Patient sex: M
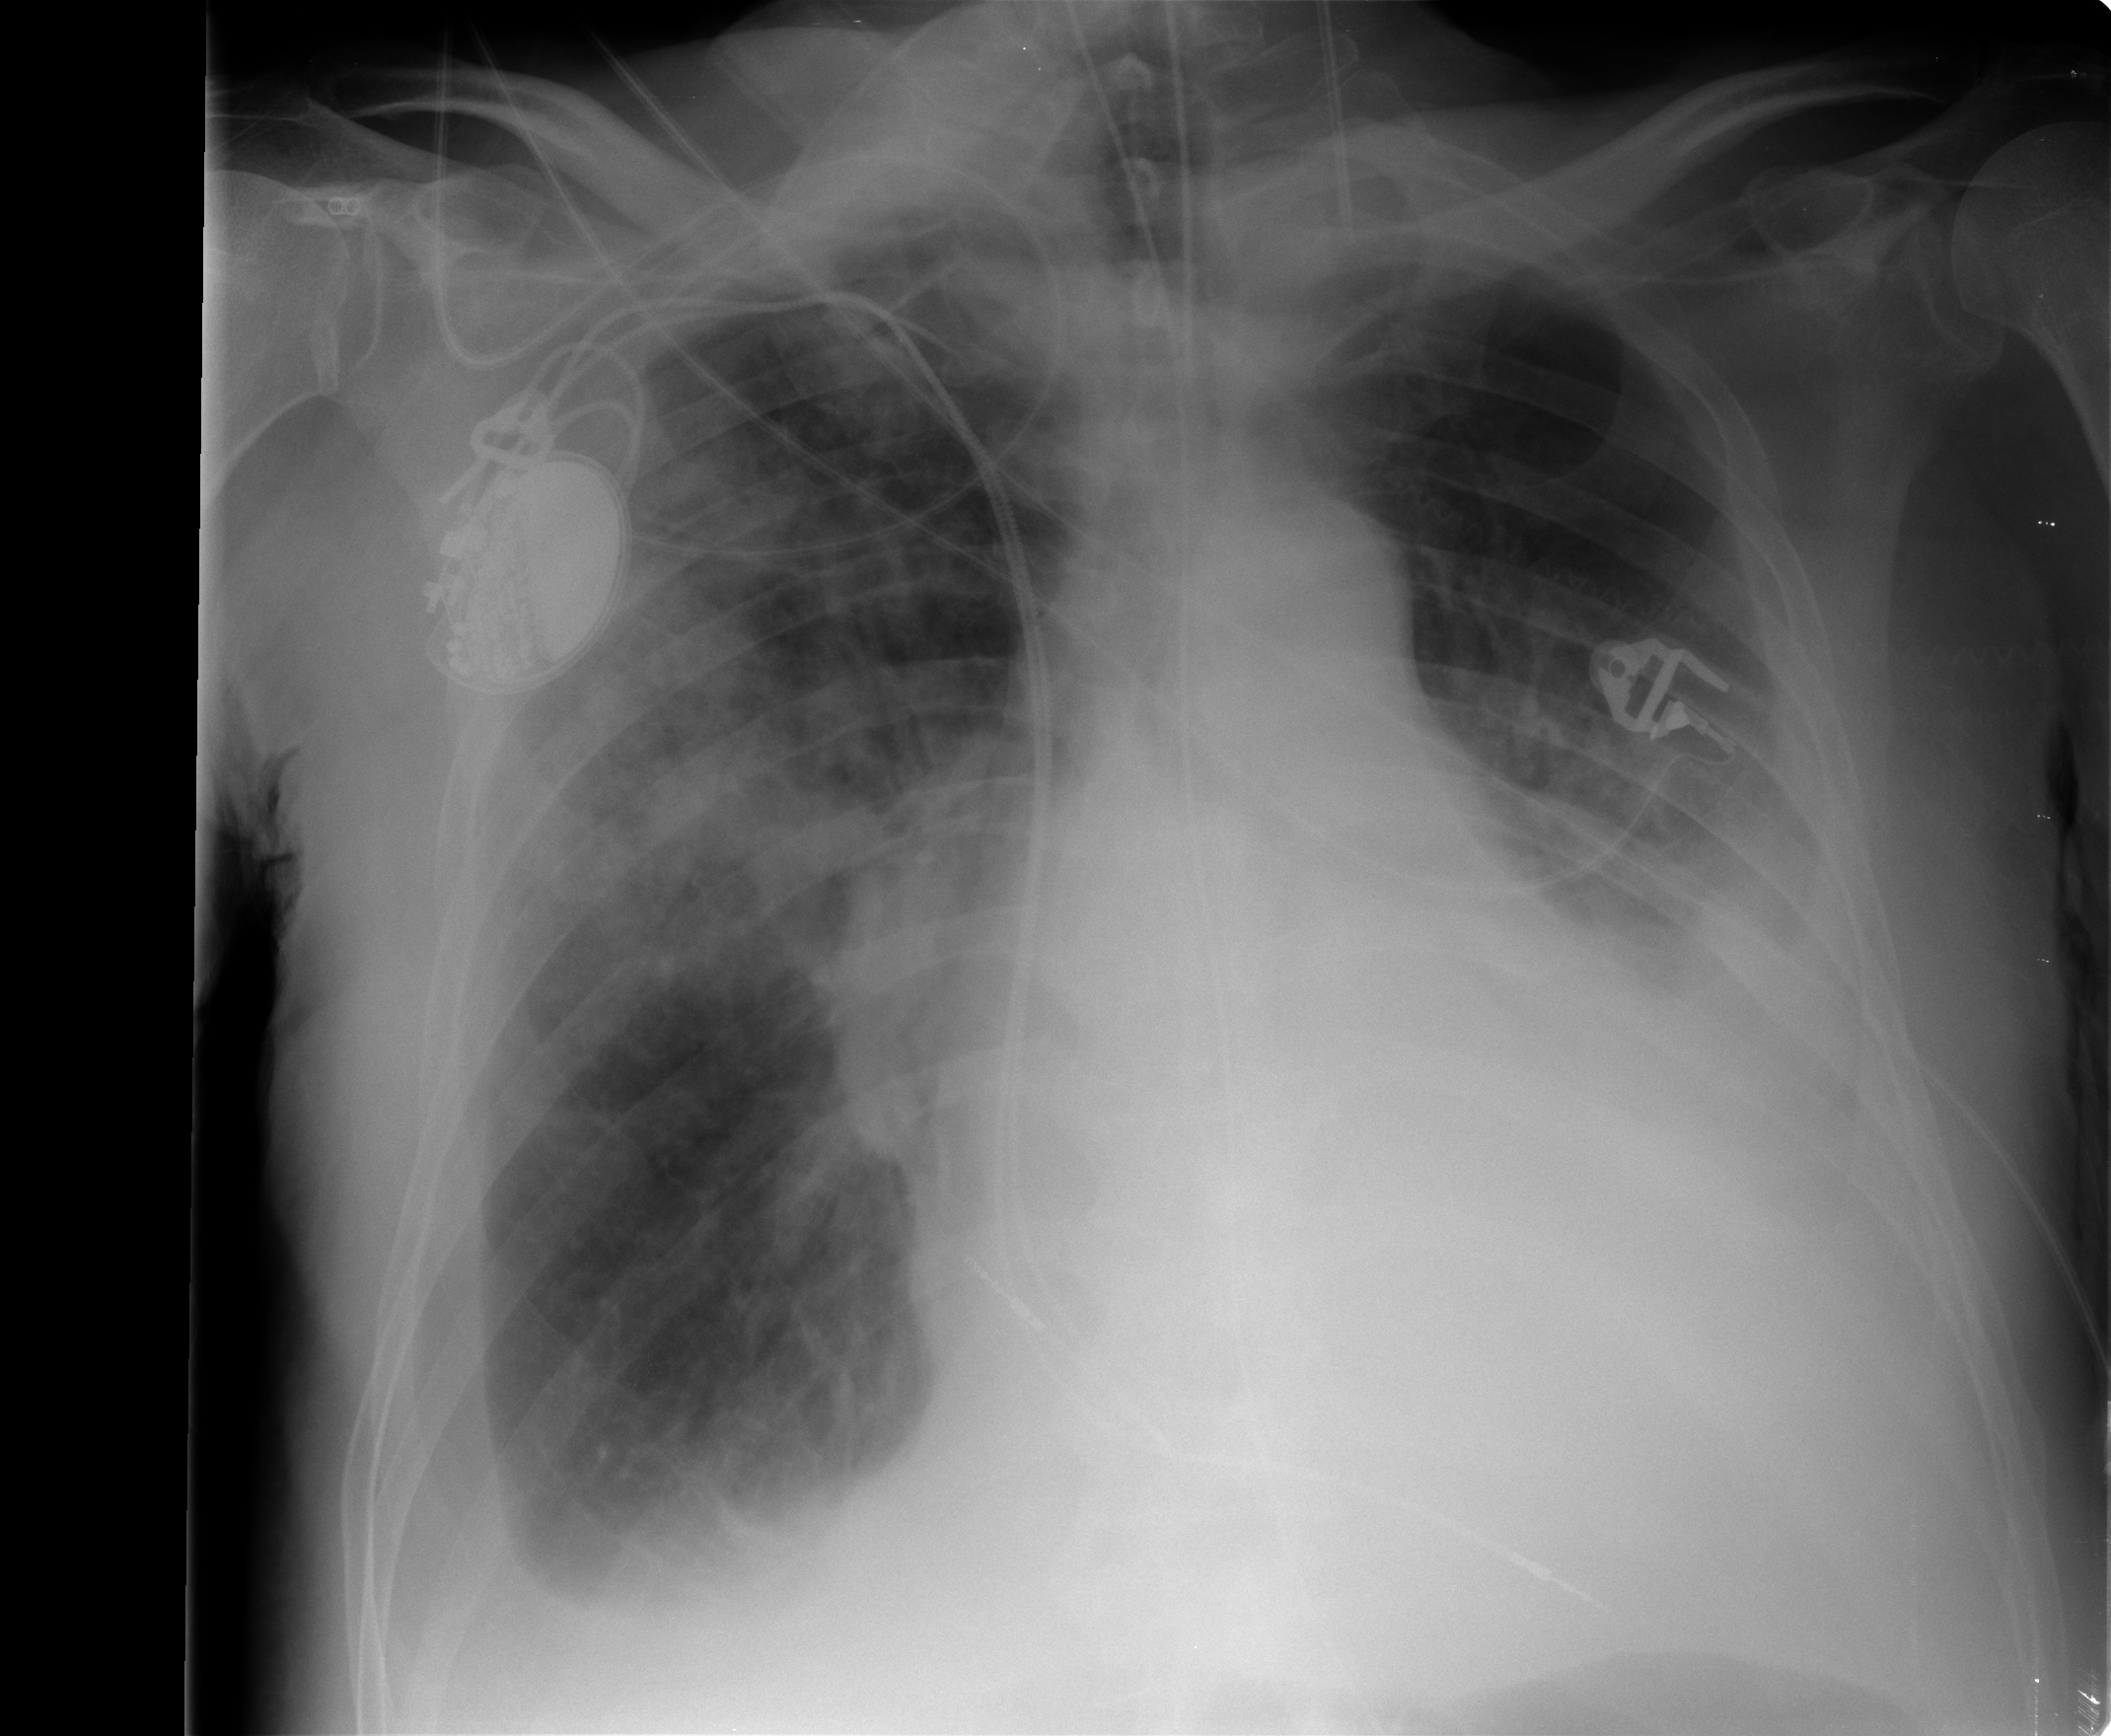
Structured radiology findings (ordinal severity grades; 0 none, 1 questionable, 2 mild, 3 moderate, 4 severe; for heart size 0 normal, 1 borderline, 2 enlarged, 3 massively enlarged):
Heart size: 2
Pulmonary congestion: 2
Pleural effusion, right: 3
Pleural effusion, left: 3
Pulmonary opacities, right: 3
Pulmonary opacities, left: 2
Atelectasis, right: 2
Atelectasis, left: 3